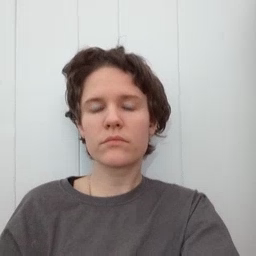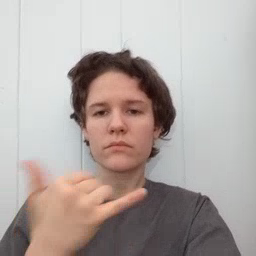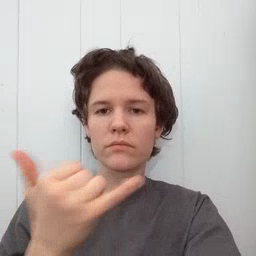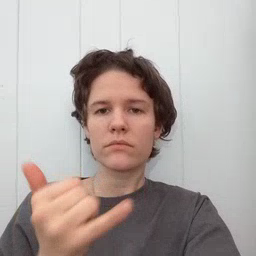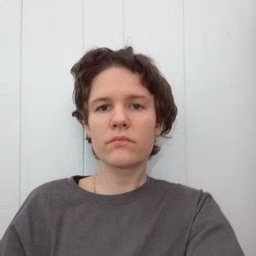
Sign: yellow